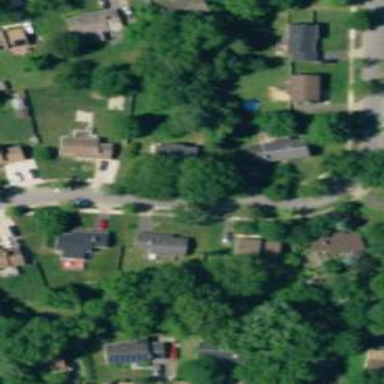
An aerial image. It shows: Neighborhood.